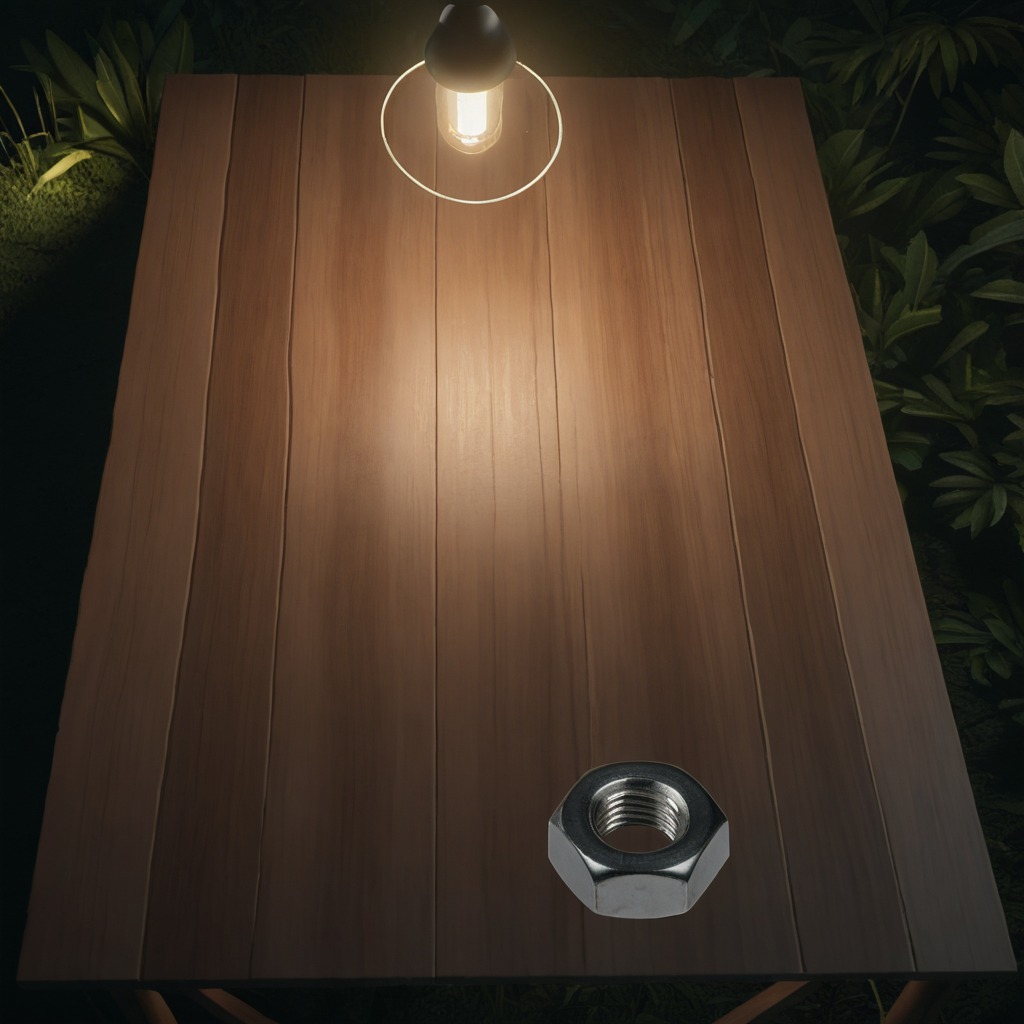
A metal nut is lying on a wooden table inside a jungle field workshop tent at night.